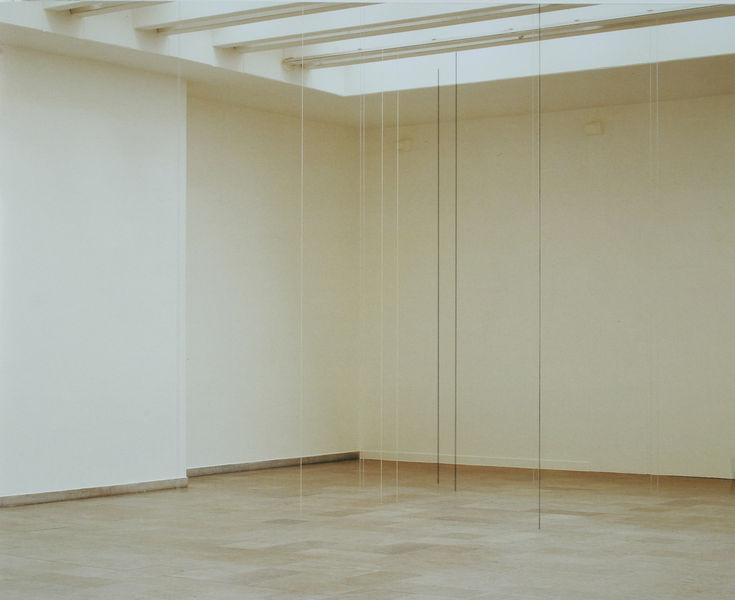
Künstler: Fred Sandback
Schlagwörter: schatten, weiß, braun, grau, hell, holz, licht, marmor, raum, schwarz, zimmer, wand, innenraum, sonne, boden, schnur, schnüre, decke, skulptur, ruhe, ecke, leiste, künstliches licht, parkett, moderne, abstrakt, modern, linien, saal, streifen, metall, faden, plastik, dünn, wände, hängen, linie, stich, fliesen, senkrecht, stäbe, hängend, gespannt, schnurr, lichtquelle, horizontal, museum, marmorboden, fäden, objekt, installation, oberlicht, postmodern, vertikale, postmoderne, senkrechte, vertikal, minimal, konzeptkunst, sol lewitt, abstrakte kunst, kricke, rauminstallation, raumsituatin